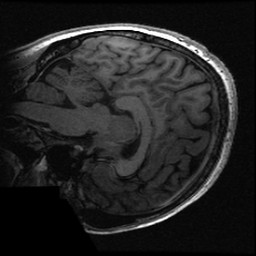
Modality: T1w
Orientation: sagittal
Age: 22
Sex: female